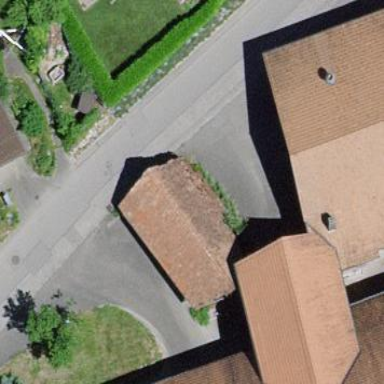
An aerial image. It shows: Barn.